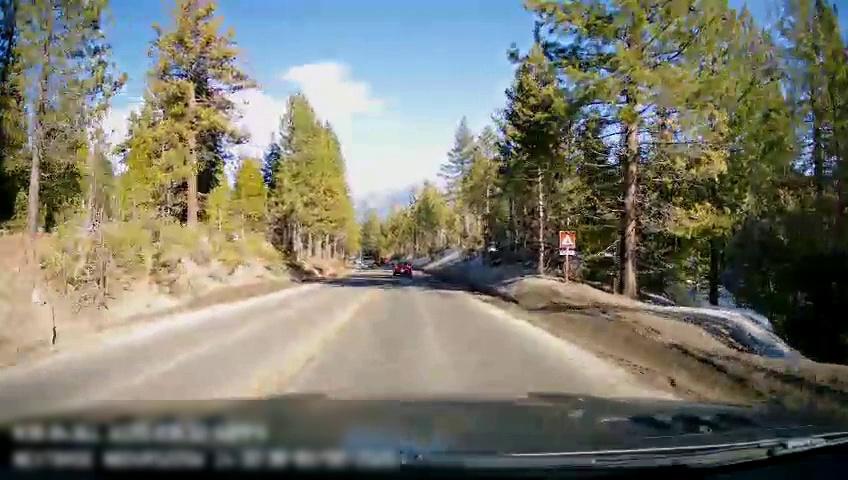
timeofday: Day
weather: Sunny
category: Drivable Space
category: Vehicles | Car
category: Vehicles | SUV
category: Lanes | Opposite Lane
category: Lanes | Current Lane